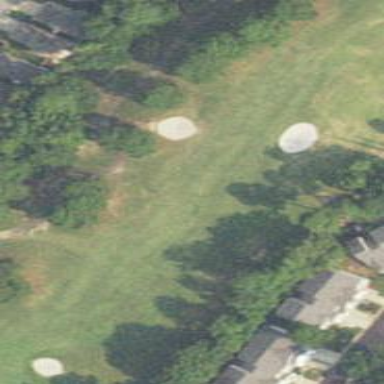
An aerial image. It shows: View of golf hole.